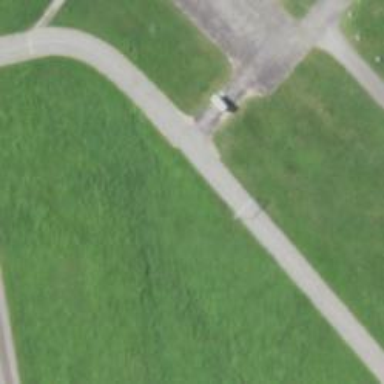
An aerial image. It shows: View of taxiway at the airport.